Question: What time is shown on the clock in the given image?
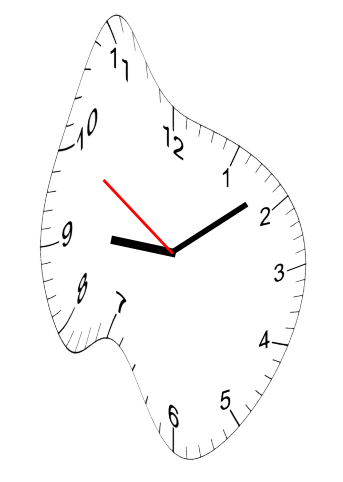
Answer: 09:08:50